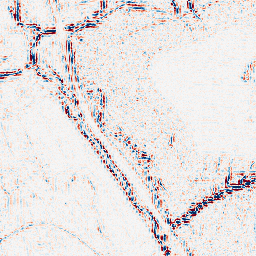
Category: wavelet
Decomposition family: wavelet_reverse_biorthogonal
Decomposition parameters: wavelet: rbio1.3
level: 2
Upsampling method: bicubic
Upsampling parameters: scale: 4
Upsampling scale: 4